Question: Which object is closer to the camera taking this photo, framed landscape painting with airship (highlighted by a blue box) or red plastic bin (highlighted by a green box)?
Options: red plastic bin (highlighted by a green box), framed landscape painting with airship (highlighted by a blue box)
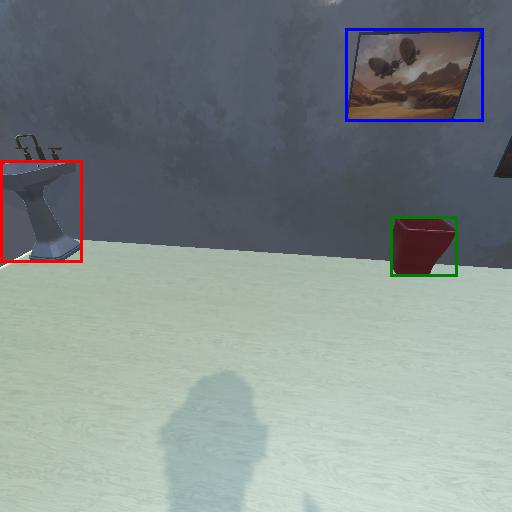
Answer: red plastic bin (highlighted by a green box)